Question: I have a site that works perfectly on my local IIS.
All my pages uses a default shared partial view, which is called the expected '_Layout.cshtml'. This view is placed in my Shared folder. This can be seen here:

This works perfectly, as I would expect.
However, I now publish my website. Then, some of my pages outside the 'HomeController', results in a :
'''
The view 'Index' or its master was not found or no view engine supports the searched locations. The following locations were searched:
~/Views/Search/Index.aspx
~/Views/Search/Index.ascx
~/Views/Shared/Index.aspx
~/Views/Shared/Index.ascx
~/Views/Search/Index.cshtml
~/Views/Search/Index.vbhtml
~/Views/Shared/Index.cshtml
~/Views/Shared/Index.vbhtml
'''
This is of course true, but I would expect it to search for '_Layout.cshtml' in my shared folder, and not these file names.
What can I do to solve it? And why does it work on my local IIS, and not on production?
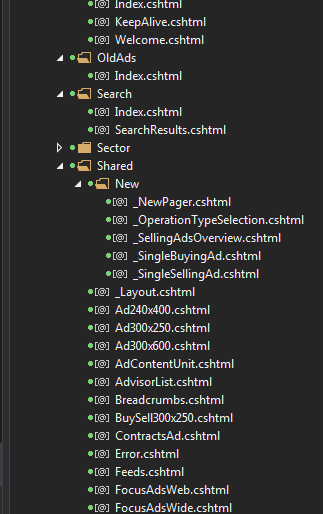
Answer: It turns out there problem was somewhere else entirely.
It turned out many of the old views had set "Built action" to "None". That resulted in my views not existing, and then it simply could not find them.
The error makes sense, but I had not seen that this was the actual problem!